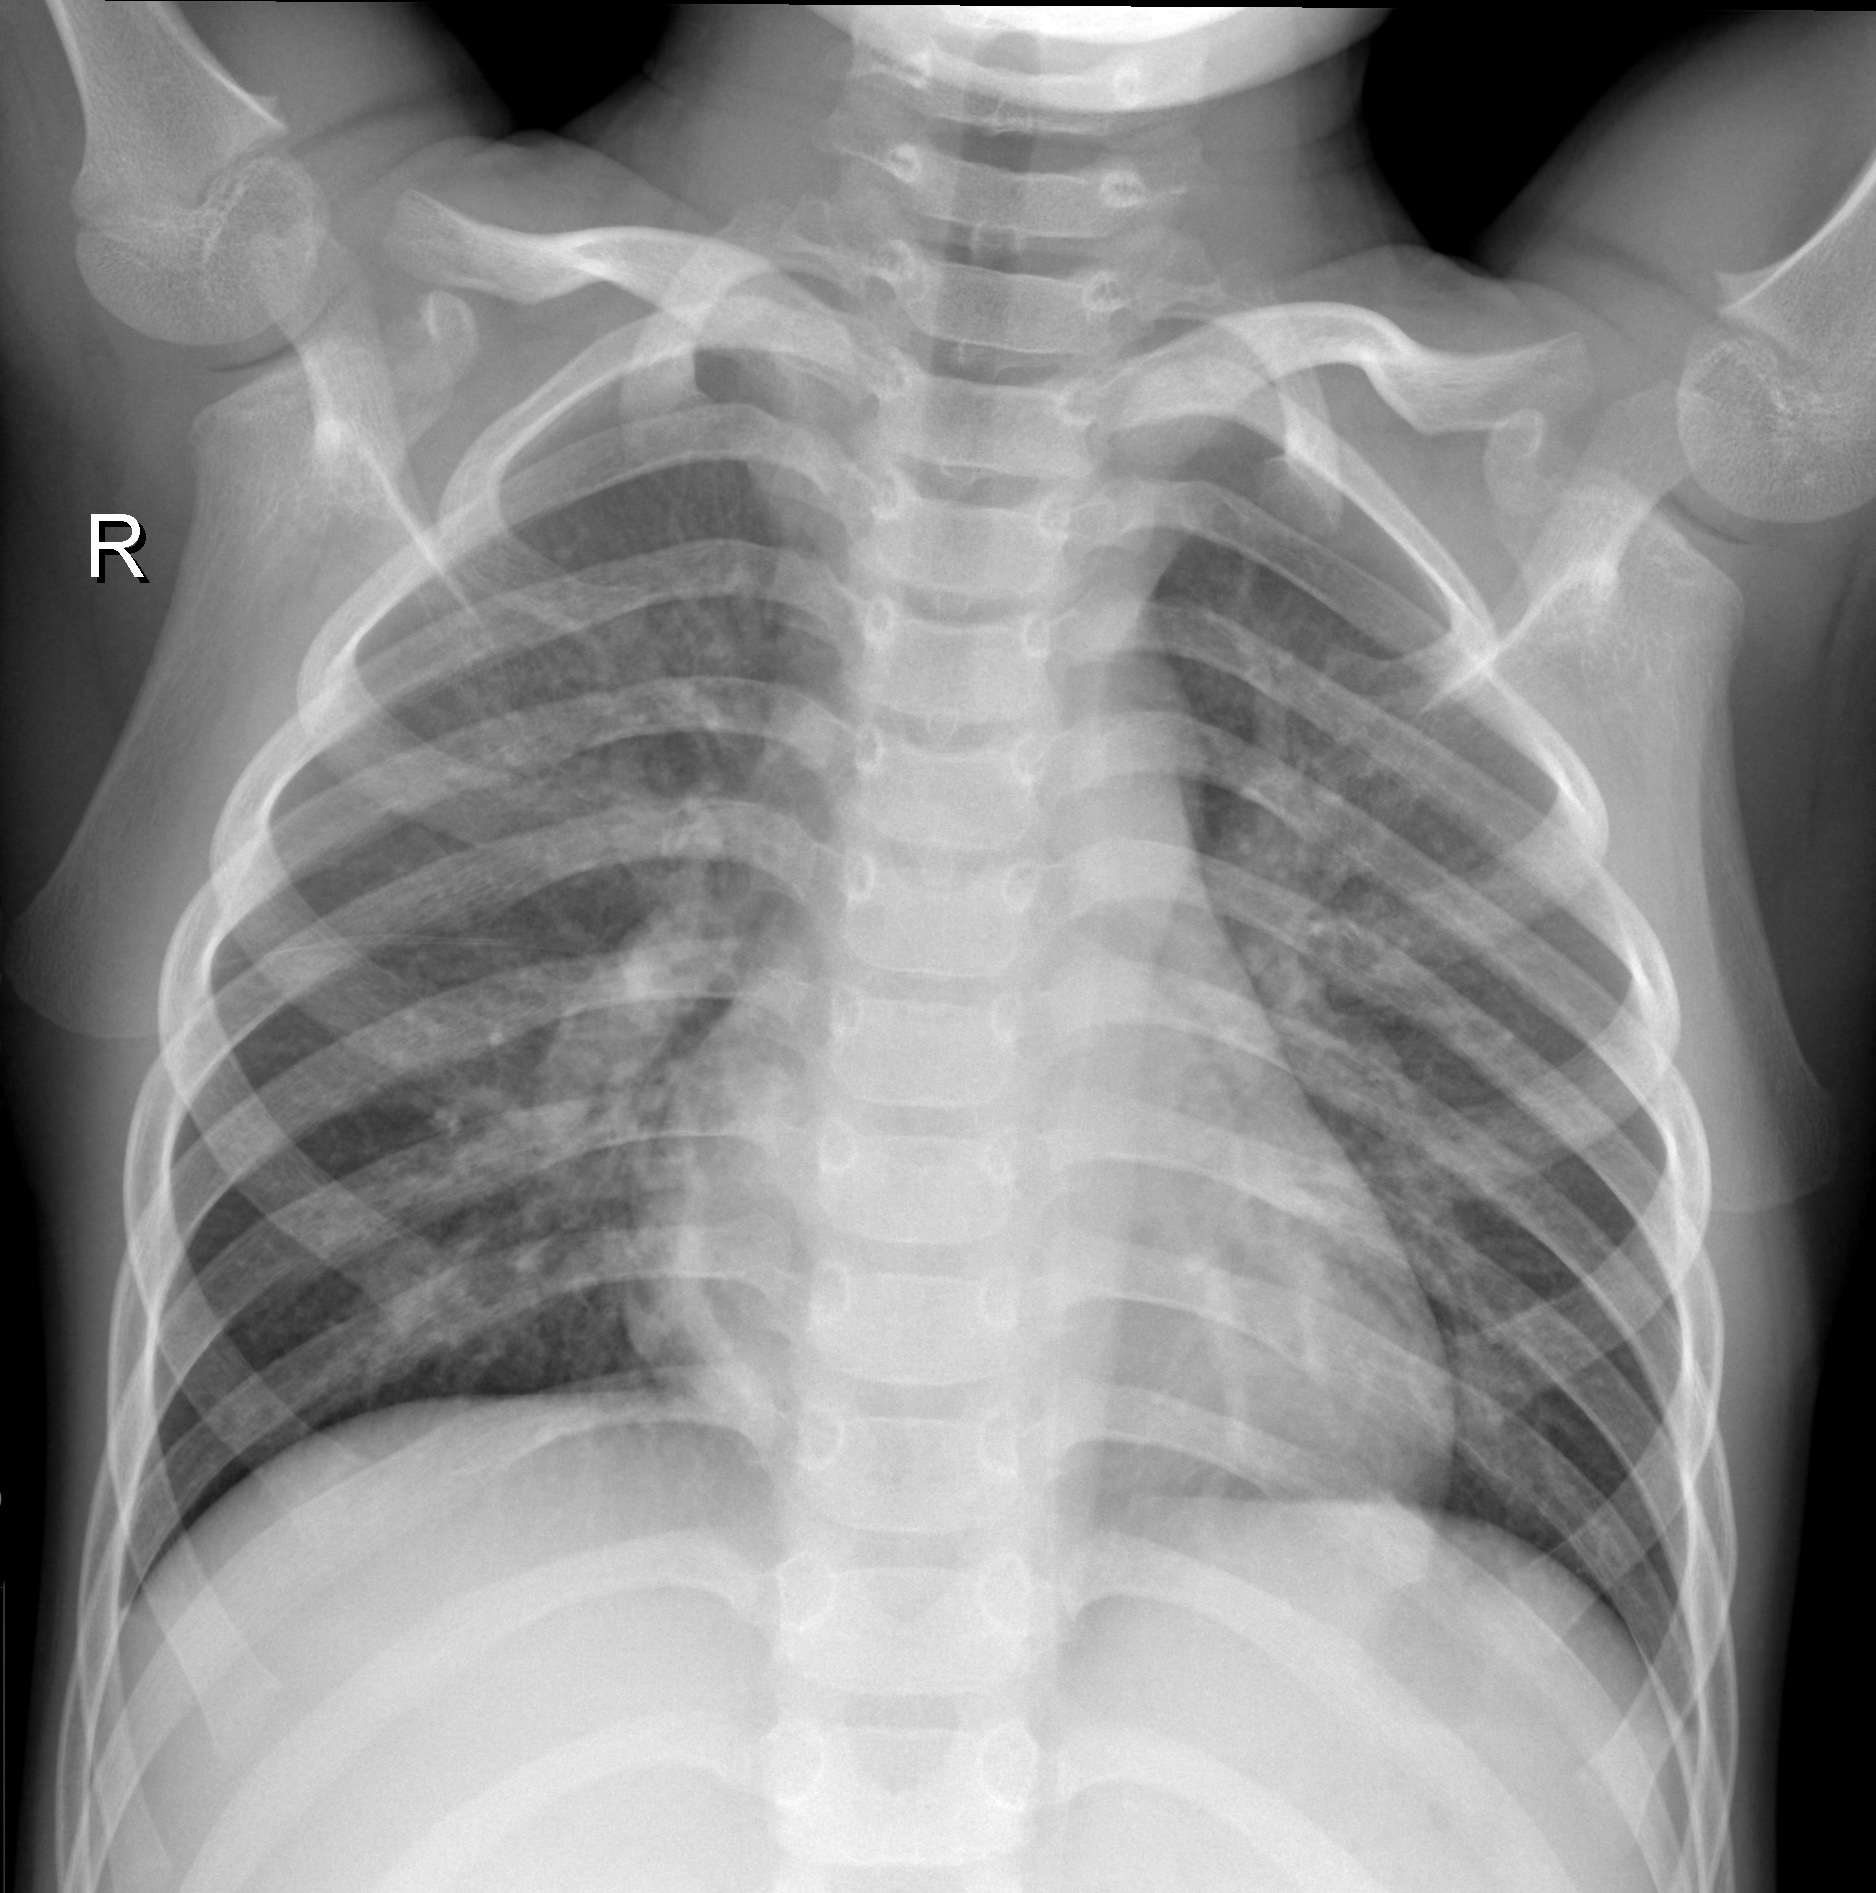
Diagnosis: NORMAL